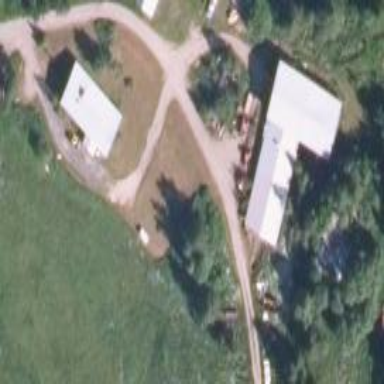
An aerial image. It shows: Farmyard area.